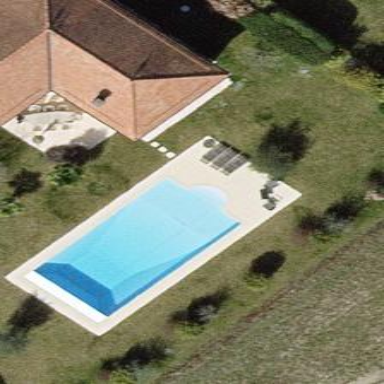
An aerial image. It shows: Swimming pool located in leisure land.